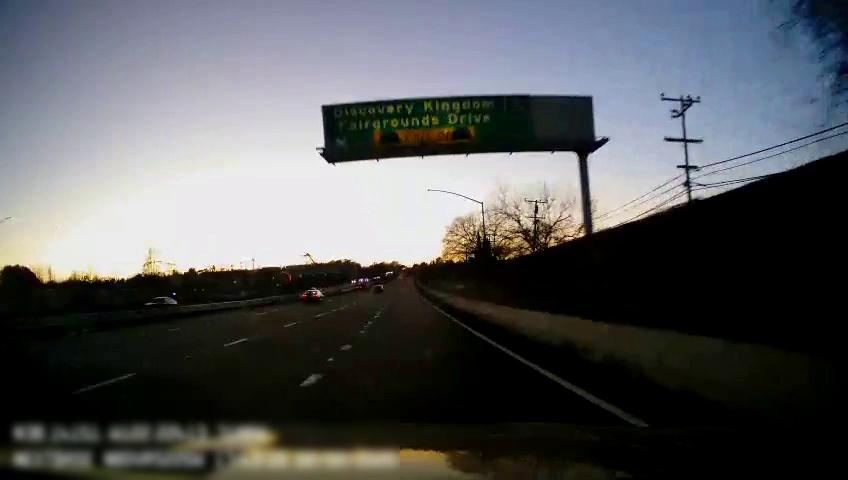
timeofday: Dusk/Dawn/Twilight
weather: Sunny
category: Drivable Space
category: Vehicles | Car
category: Vehicles | Car
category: Vehicles | Car
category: Lanes | Alternate Lane
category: Lanes | Alternate Lane
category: Lanes | Alternate Lane
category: Lanes | Alternate Lane
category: Traffic | Signs